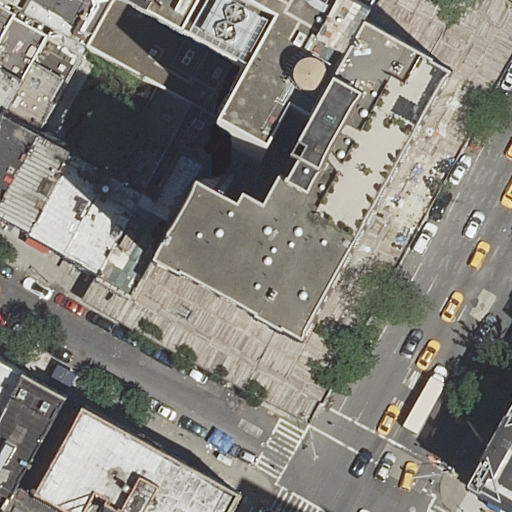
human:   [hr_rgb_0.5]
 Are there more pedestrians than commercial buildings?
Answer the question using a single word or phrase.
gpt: yes

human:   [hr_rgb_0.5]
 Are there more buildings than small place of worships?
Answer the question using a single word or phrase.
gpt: yes

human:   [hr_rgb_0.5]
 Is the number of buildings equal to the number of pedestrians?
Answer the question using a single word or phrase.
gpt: no

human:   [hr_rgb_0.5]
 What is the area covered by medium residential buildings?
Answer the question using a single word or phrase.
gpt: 2250m2

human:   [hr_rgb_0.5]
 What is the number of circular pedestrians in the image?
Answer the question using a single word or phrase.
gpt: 0

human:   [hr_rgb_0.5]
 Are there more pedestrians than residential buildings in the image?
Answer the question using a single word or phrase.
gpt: no

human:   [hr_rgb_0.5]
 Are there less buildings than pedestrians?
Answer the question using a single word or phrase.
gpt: no

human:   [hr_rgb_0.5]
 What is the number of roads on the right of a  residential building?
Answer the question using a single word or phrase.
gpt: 3

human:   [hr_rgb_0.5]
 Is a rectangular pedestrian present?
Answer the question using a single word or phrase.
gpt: no

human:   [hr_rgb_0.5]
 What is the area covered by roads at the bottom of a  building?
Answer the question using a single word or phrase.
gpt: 0m2

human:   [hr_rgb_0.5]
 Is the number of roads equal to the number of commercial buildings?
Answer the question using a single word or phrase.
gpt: no

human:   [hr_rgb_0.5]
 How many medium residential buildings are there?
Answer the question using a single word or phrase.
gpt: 9

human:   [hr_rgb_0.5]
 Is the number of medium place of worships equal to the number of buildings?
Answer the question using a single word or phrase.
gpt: no

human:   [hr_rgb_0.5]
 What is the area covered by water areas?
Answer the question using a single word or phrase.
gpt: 0m2

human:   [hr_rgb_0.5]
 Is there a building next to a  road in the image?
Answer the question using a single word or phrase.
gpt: yes

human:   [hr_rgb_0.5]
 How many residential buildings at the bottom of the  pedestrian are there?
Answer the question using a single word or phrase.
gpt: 14

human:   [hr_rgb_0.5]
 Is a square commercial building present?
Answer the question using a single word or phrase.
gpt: no

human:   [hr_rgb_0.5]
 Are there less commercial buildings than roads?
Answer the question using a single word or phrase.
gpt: yes

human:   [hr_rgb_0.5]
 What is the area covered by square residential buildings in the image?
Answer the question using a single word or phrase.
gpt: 0m2

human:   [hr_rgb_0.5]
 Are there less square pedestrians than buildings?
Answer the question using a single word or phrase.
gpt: yes

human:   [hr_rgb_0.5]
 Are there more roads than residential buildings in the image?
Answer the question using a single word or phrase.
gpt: no

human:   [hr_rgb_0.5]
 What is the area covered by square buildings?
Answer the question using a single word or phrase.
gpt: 0m2

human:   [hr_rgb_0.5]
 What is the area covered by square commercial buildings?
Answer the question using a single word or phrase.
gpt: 0m2

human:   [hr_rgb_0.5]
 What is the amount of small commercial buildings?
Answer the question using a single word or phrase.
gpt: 0

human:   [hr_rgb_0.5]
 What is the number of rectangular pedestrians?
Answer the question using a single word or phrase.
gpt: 0

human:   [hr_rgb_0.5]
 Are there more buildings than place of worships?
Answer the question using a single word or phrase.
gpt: yes

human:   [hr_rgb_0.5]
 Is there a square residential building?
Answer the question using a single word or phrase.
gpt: no

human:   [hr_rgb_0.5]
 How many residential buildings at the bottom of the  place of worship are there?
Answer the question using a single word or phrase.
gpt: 14

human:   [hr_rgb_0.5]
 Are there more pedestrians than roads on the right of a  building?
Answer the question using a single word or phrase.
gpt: no

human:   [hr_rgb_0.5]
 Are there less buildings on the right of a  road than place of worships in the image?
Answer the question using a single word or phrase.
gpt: no

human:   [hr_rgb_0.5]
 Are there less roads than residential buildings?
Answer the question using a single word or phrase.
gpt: yes

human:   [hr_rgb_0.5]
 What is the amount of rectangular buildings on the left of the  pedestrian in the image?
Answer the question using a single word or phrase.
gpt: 5

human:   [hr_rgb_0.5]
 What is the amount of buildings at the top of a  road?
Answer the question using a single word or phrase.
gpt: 12

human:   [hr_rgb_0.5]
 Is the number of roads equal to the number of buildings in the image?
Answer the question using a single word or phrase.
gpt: no

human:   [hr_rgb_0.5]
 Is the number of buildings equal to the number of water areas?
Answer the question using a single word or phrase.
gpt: no

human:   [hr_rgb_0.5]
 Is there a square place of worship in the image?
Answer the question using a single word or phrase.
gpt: no